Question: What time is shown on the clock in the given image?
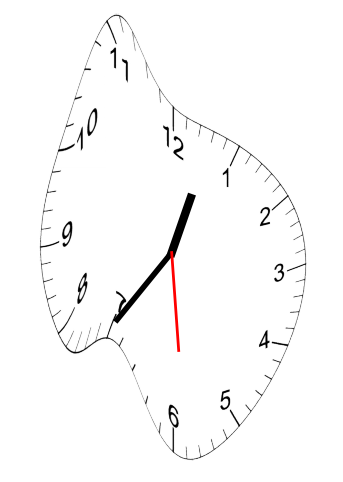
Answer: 12:35:29